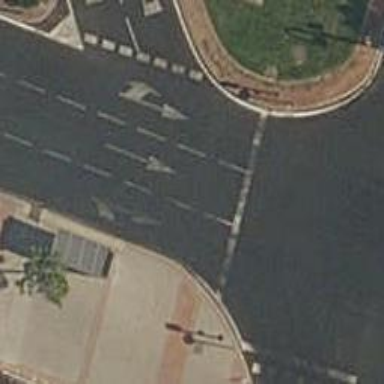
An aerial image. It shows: Road with traffic signals.